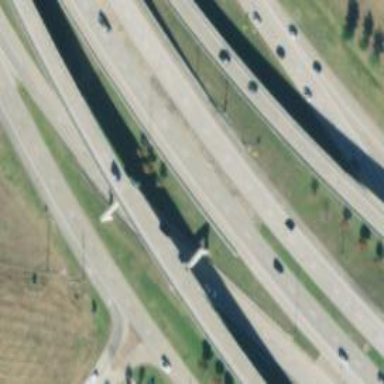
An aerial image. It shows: Primary highway with expressway characteristics.